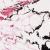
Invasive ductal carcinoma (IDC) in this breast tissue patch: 0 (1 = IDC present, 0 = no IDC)